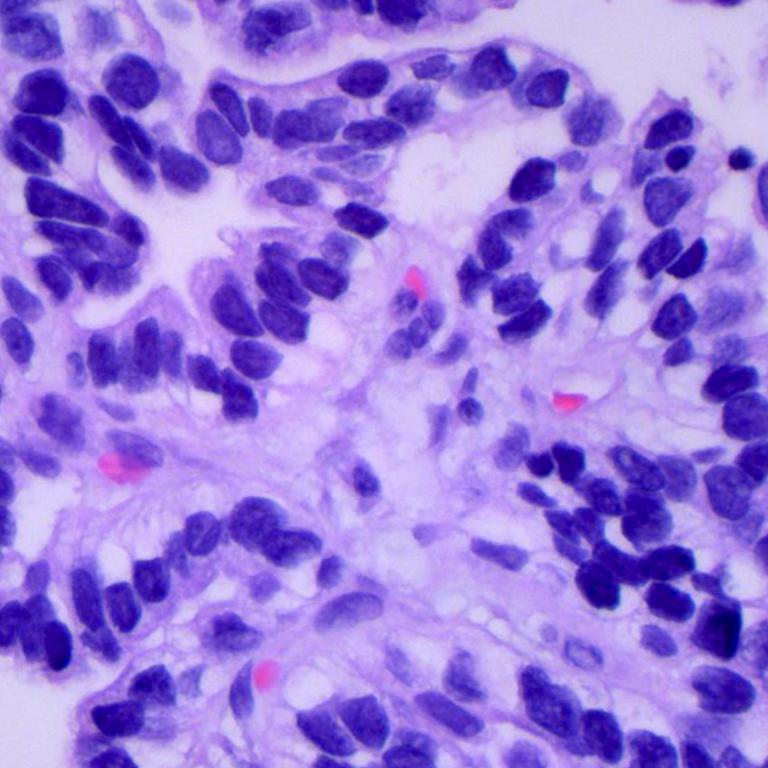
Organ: lung
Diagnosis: adenocarcinomas